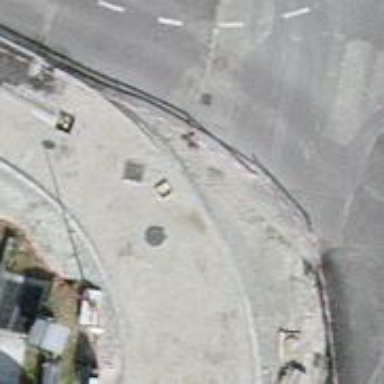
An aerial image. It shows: Road with traffic signals.